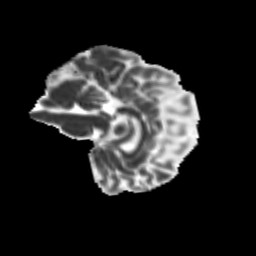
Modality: MD
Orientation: sagittal
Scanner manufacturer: siemens
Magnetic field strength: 3 T
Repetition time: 9.2 s
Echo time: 0.084 s